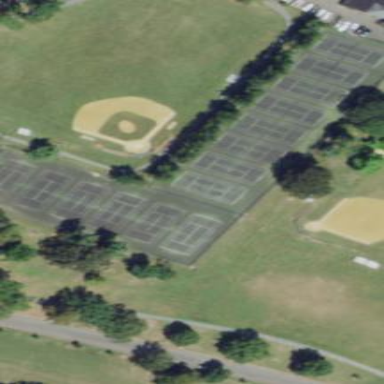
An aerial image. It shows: Tennis court on pitch designated for leisure land.